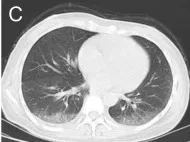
Chest CT scanning of the patient. (B) The patient developed interstitial pneumonia after three cycles of mFOLFOX6 and bevacizumab.
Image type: radiology (ct)